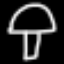
Label: mushroom